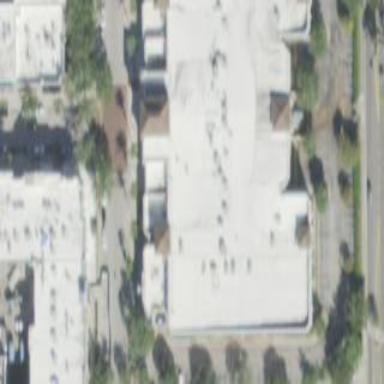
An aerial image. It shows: Cinema building.